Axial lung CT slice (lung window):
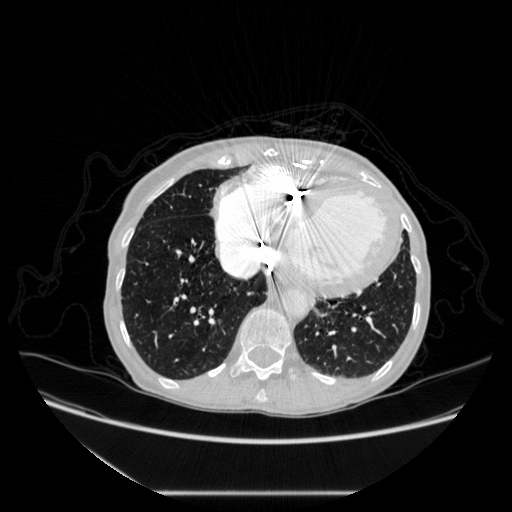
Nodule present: no